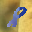
Label: 8